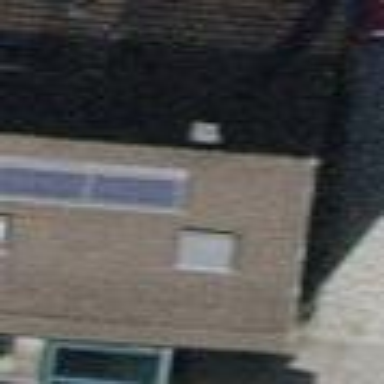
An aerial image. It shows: Terrace building.